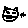
Label: cat